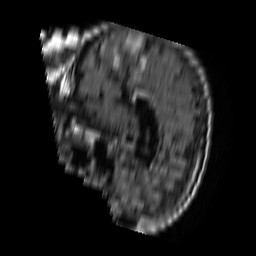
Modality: FLAIR
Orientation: sagittal
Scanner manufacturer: philips
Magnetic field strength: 1.5 T
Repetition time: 11 s
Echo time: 0.14 s